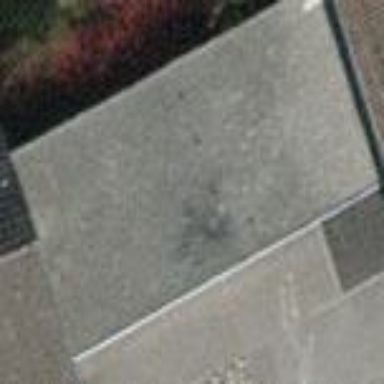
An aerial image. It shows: View of roof of building.